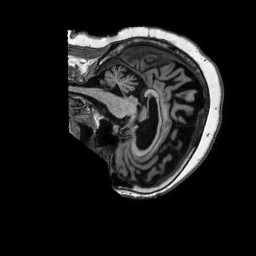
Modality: T1w
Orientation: sagittal
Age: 62
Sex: female
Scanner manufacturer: philips
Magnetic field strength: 1.5 T
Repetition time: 0.007347 s
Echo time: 0.00334 s